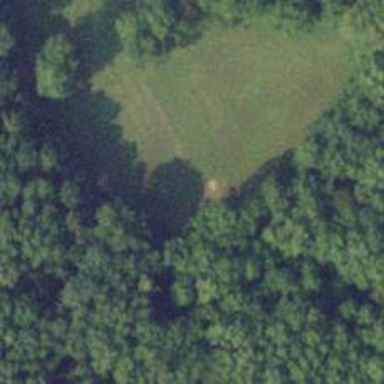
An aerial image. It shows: Disc golf basket.